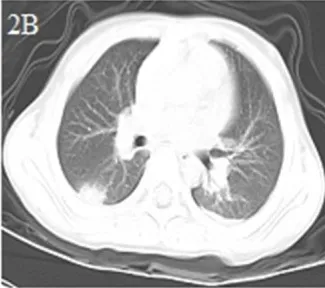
Chest CT images for case 2 showing a round-like mass shadow in the dorsal segment of the lower right lobe with a slight ground-glass opacity on the edge, a strip shadow in the local area of the left lower lobe, and an arc dense under the bilateral pleura on day 3 after symptom onset (A-D).
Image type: radiology (ct)